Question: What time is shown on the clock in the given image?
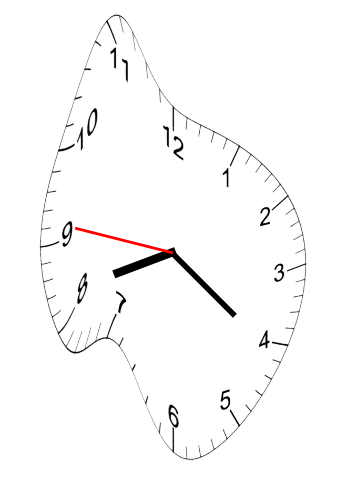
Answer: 08:20:46